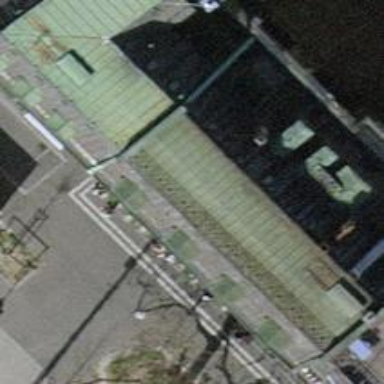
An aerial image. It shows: Restaurant.